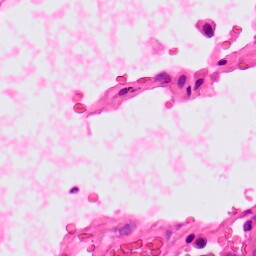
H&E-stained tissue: Lung